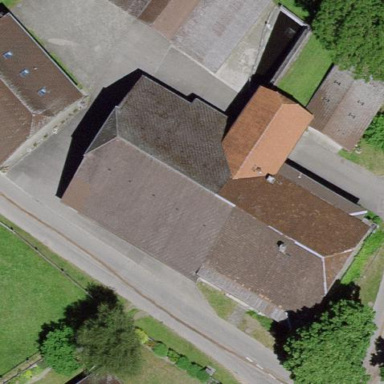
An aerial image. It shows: Farm building.